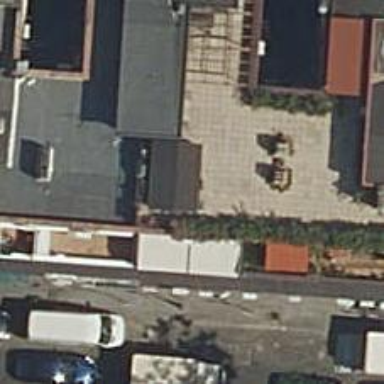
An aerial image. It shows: Bar.